Question: I am crearting one pie chart using Highchart.I stuck on one issue that i cant format value that appearing in tooltip.I want to show only two digits after decimal point.How can i configre this.Attaching one sample along with this.
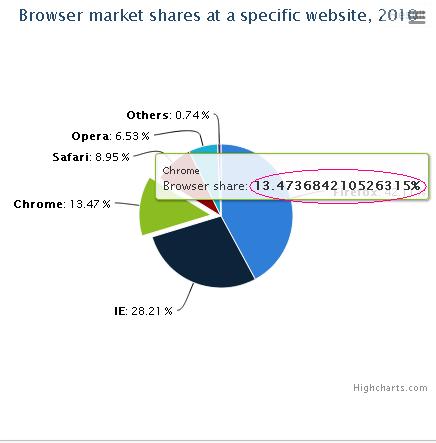
Answer: You can use 'numberFormat'() <URL>
Please take look at example which used numberFormat()
<URL>